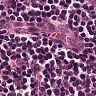
Metastatic tissue present: no